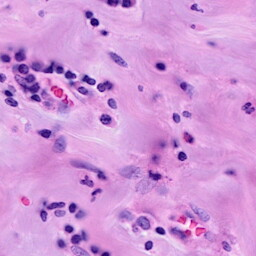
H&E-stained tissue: Breast